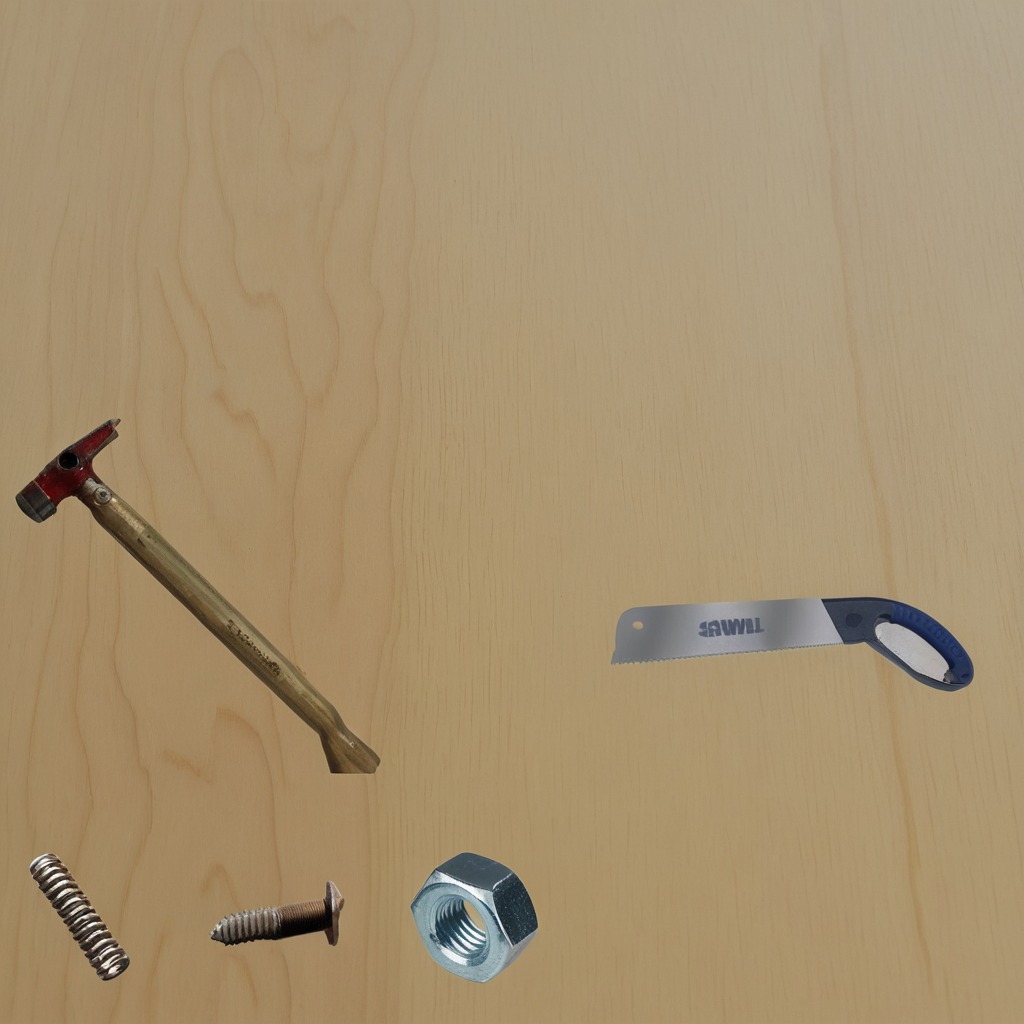
A hammer is lying on a plywood surface in a paint workshop.